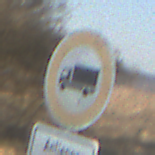
Verkehrszeichen: VerbotFuerKraftfahrzeugeUeberDreiKommaFuenfTonnen
Zusatzzeichen unten: PersonengruppenFrei2
Umgebung: Outdoor, Nature
Tageszeit: MorningAfternoon
Wetter: PartlyCloudy
Licht: Natural
Jahreszeit: NotSpecified
Kontrast: HighContrast